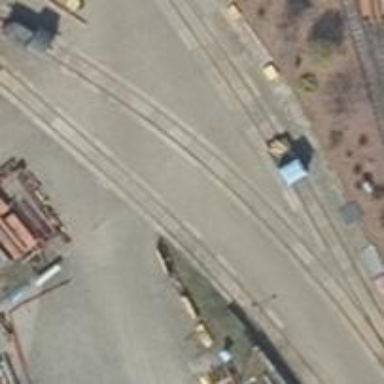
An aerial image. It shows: Railway yard.